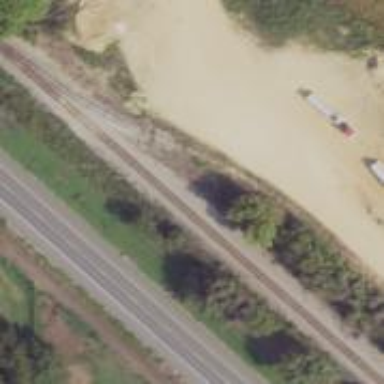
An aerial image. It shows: Disused railway.